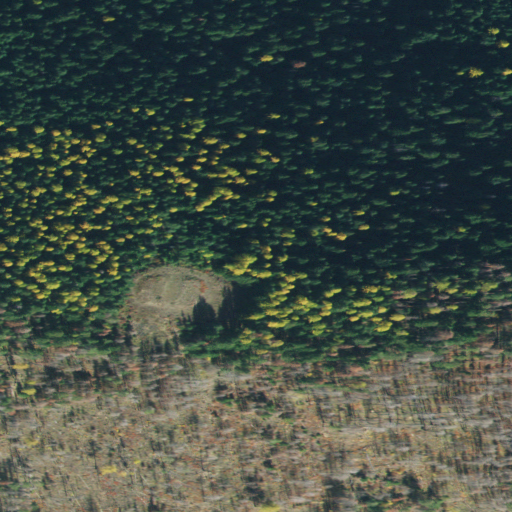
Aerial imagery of mountain in Idaho named North Snow Peak containing evergreen forest and grassland